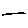
Label: line